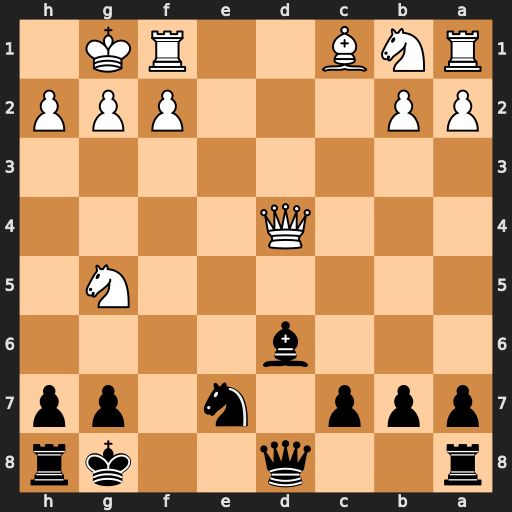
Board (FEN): r2q2kr/ppp1n1pp/3b4/6N1/3Q4/8/PP3PPP/RNB2RK1
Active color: b
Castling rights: -
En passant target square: -
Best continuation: Bxh2+ Kxh2 Qxd4